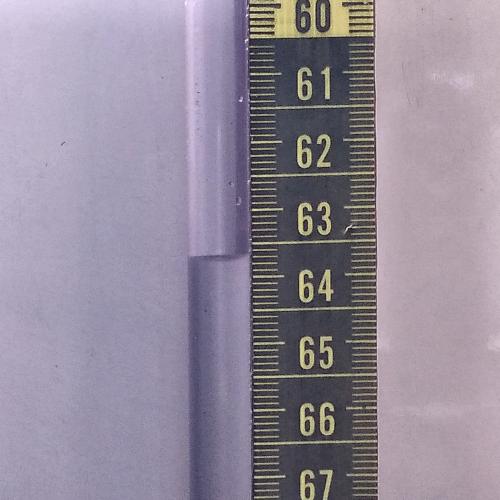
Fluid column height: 63.7 cm